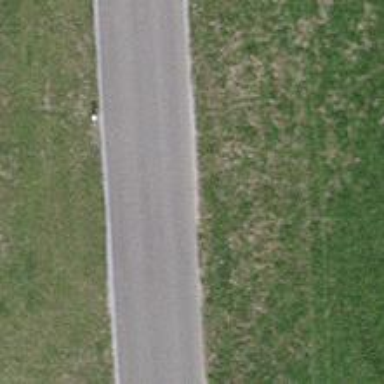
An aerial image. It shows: Unclassified road with asphalt surface.